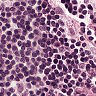
Metastatic tissue present: no